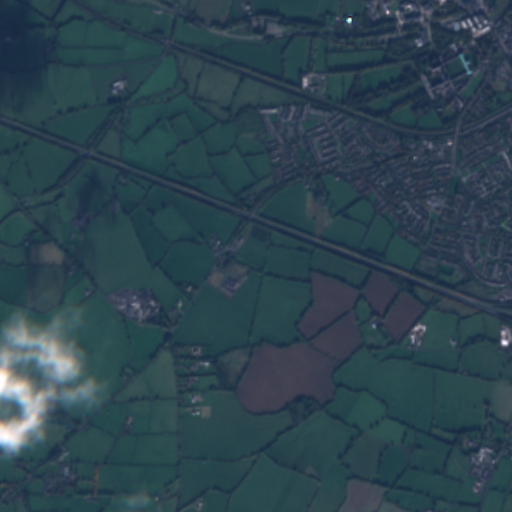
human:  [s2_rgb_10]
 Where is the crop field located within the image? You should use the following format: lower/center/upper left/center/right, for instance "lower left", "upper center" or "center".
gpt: The crop field is located in the upper of the image.
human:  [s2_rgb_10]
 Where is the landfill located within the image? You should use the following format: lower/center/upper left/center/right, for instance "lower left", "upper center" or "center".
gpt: The landfill is located in the upper right of the image.
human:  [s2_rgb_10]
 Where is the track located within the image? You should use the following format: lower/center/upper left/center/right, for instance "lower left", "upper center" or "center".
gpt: There is no track in the image.